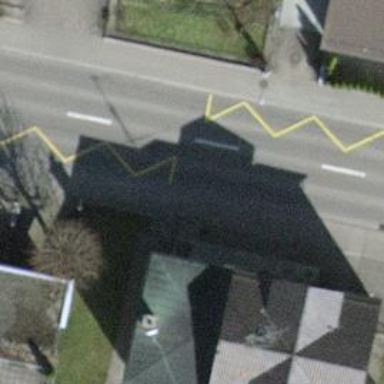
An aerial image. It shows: Public transport stop position.